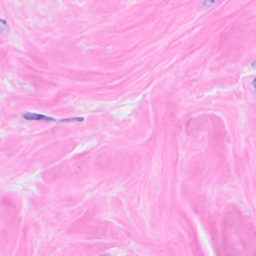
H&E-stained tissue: Breast